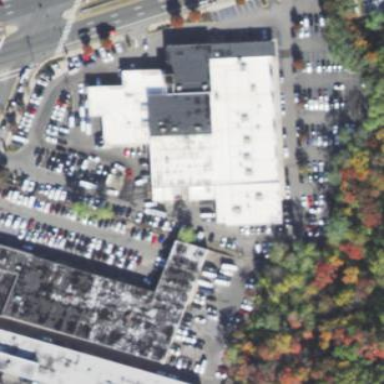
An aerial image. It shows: Commercial building.